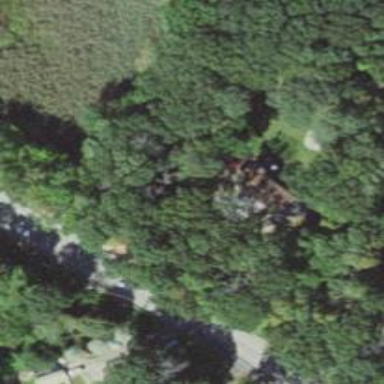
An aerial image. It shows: Residential driveway.